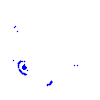
Particle: pion